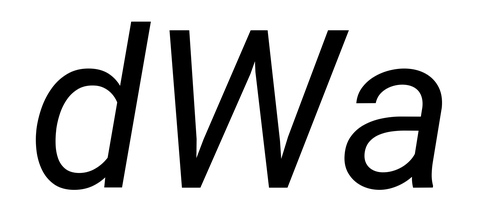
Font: Roboto-Italic_Italic